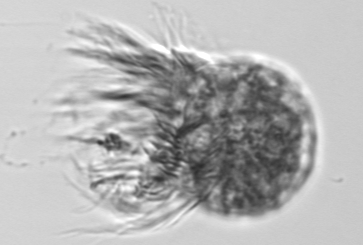
Label: Pelagostrobilidium